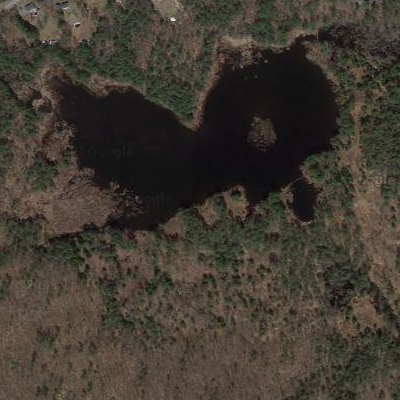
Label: dRiverLake